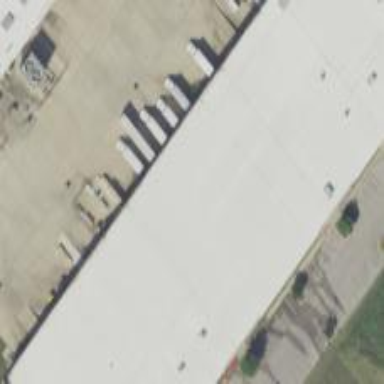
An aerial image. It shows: Warehouse.